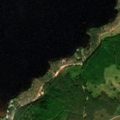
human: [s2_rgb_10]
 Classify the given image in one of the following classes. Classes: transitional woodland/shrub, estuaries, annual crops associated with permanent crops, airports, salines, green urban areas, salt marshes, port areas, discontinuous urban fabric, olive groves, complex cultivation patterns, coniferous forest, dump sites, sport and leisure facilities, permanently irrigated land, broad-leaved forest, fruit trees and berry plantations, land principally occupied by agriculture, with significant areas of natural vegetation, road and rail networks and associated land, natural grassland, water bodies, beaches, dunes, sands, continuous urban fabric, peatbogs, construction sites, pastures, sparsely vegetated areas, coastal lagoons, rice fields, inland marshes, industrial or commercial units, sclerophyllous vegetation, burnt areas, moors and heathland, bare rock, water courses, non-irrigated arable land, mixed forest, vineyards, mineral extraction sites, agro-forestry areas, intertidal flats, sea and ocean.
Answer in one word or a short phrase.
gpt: coniferous forest, mixed forest, transitional woodland/shrub, water bodies